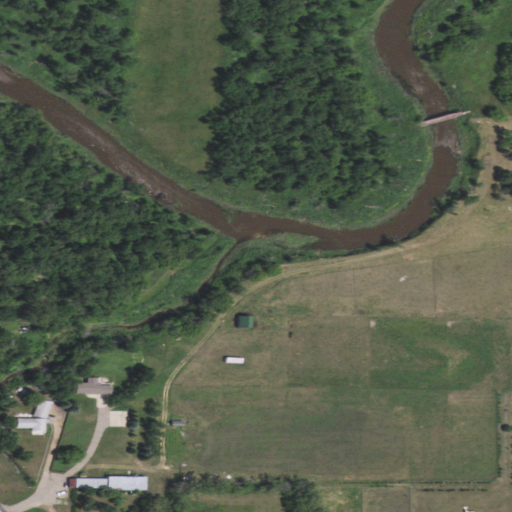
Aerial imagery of valley in North Dakota named Kemp Coulee containing woody wetlands, pasture, herbaceous wetlands, low intensity development, open development, evergreen forest, open water, and medium intensity development